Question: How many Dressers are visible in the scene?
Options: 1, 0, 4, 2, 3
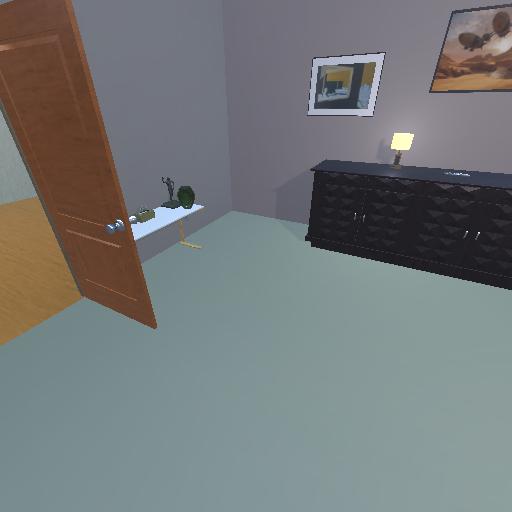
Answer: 1